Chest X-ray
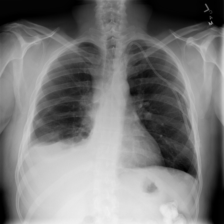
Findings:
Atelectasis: negative
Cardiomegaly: negative
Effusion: positive
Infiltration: negative
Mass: negative
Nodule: negative
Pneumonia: negative
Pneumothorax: negative
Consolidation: negative
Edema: negative
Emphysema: negative
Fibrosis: negative
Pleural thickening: negative
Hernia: negative